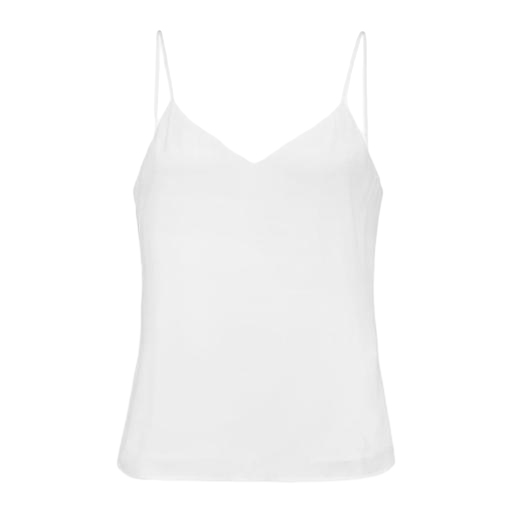
white v-neck cami, white camisole top, white cami, white background